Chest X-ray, PA view. Patient: 30 years old, sex M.
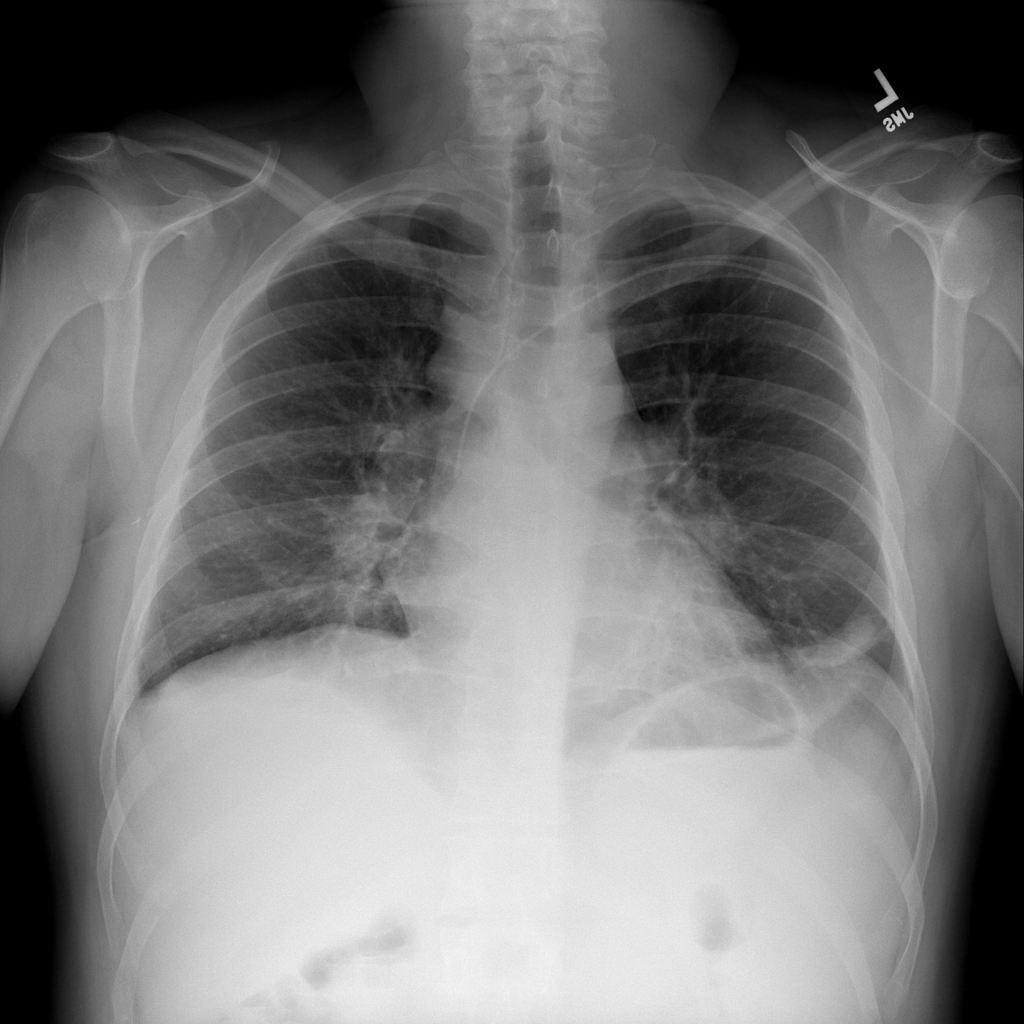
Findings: Consolidation